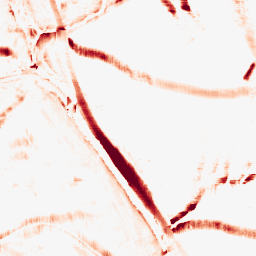
Category: morphological
Decomposition family: morphological_square
Decomposition parameters: operation: opening
size: 15
Upsampling method: bicubic_3x
Upsampling parameters: scale: 3
Upsampling scale: 3